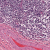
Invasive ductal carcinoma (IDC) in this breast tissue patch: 1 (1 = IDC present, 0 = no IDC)